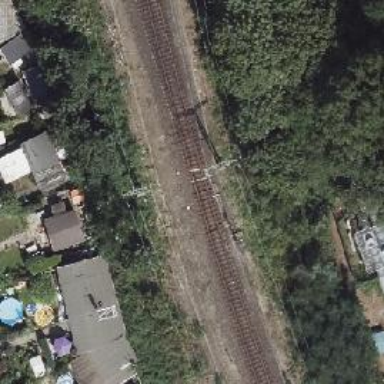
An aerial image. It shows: Railway switch with the turnout on the right side.